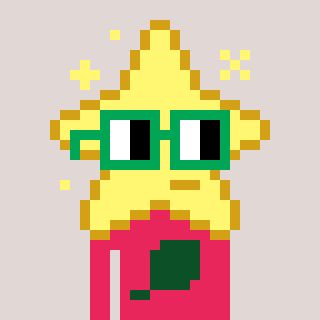
a pixel art character with square green glasses, a star-shaped head and a redpinkish-colored body on a warm background